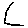
Label: hexagon